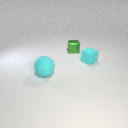
small green metal cube behind small cyan rubber cube